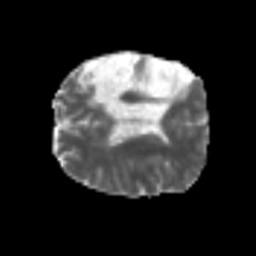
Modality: MD
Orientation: axial
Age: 49
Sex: male
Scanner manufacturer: siemens
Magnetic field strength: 3 T
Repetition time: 6.1 s
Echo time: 0.101 s